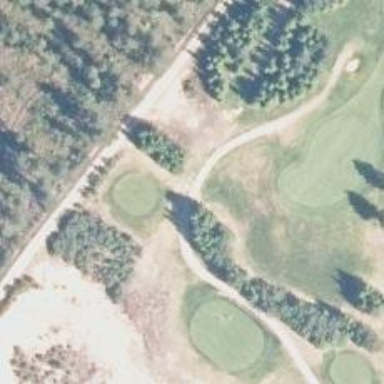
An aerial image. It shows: Footway that resembles golf path.